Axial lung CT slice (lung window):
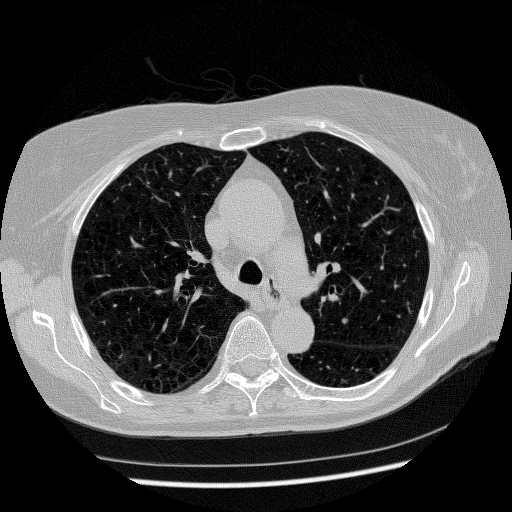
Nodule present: yes
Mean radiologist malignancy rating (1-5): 2.75